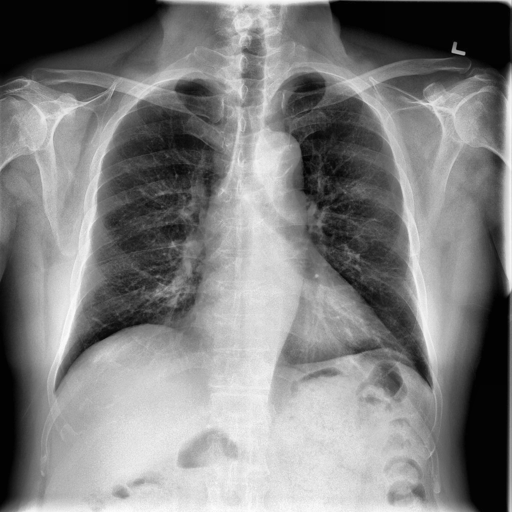
Finding: NORMAL